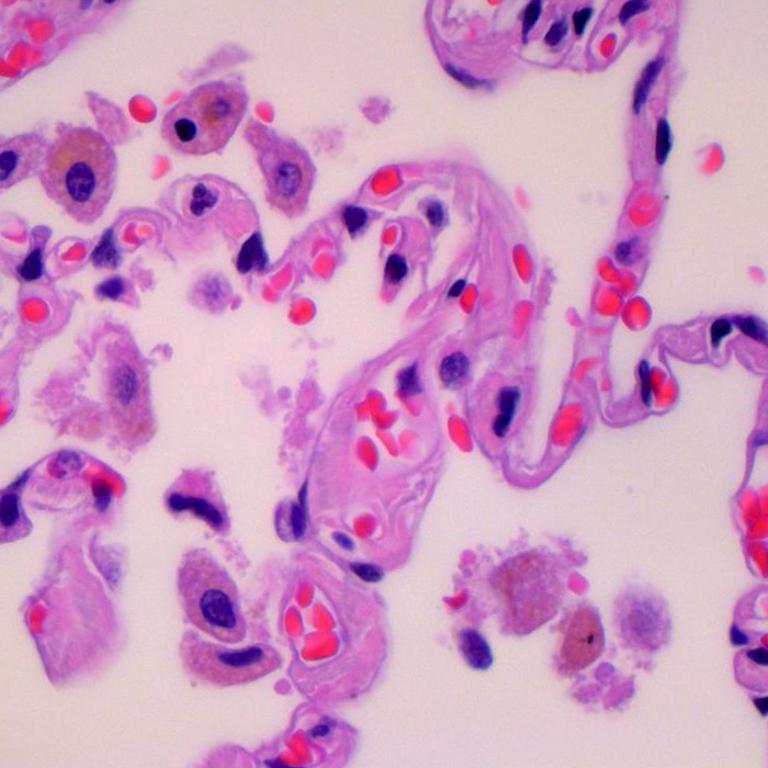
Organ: lung
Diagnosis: benign